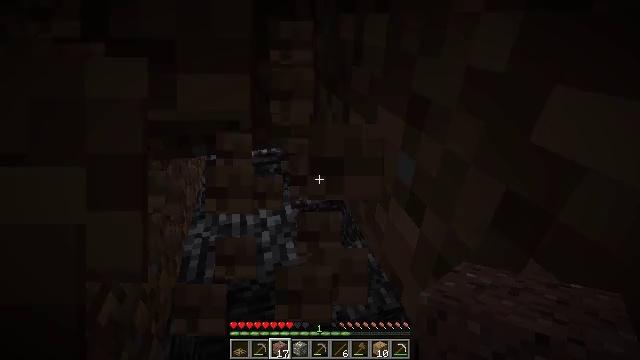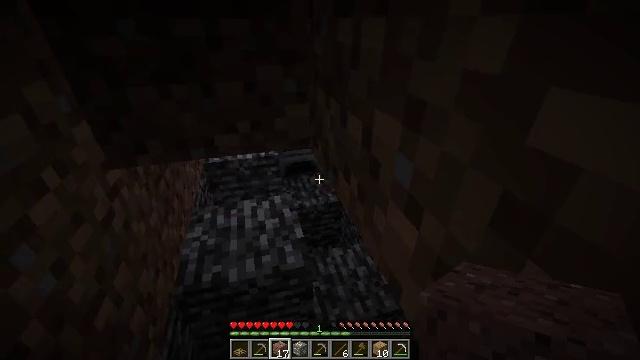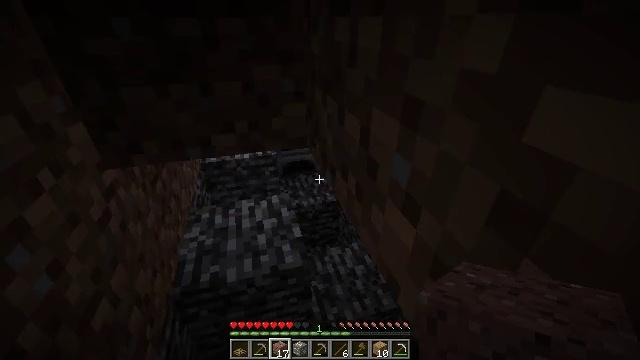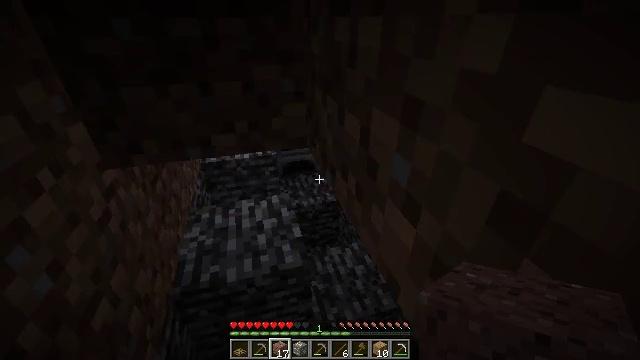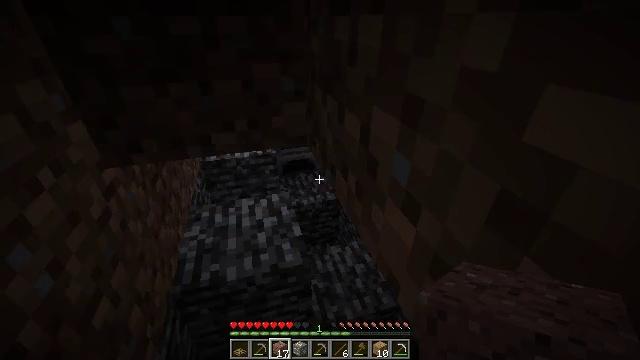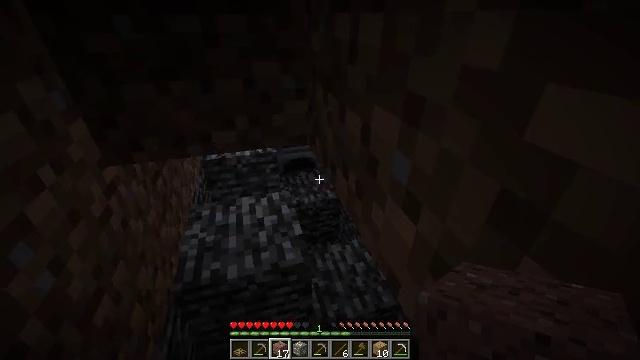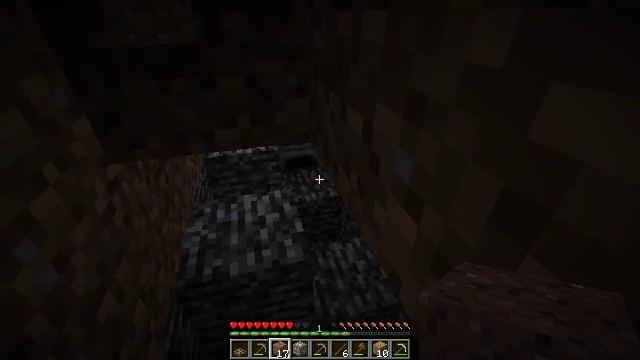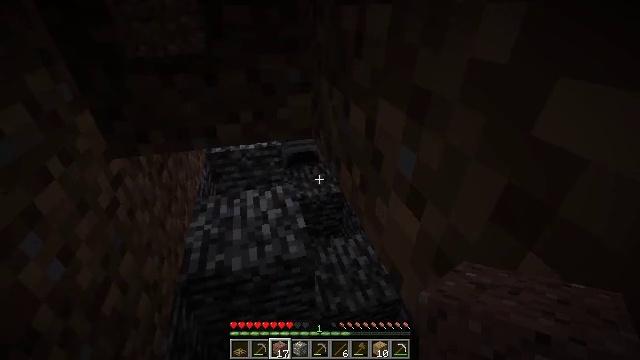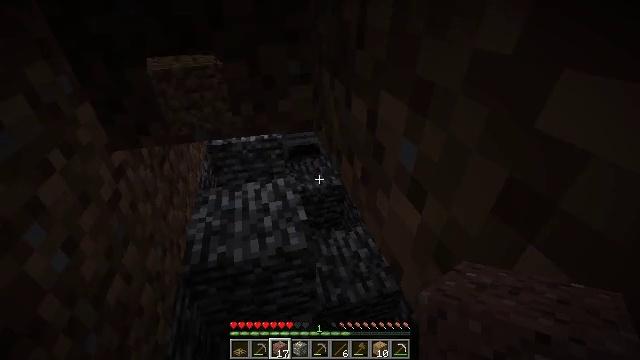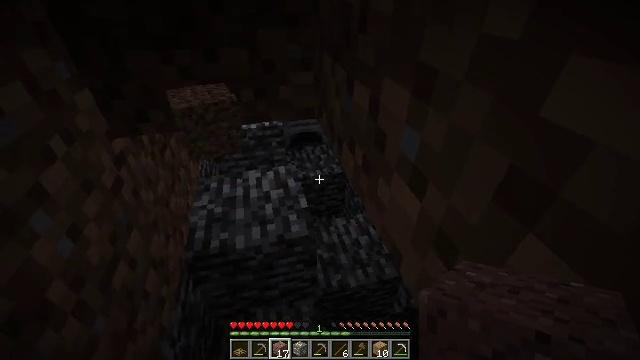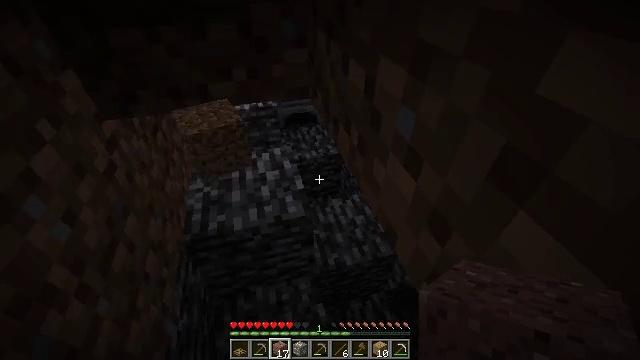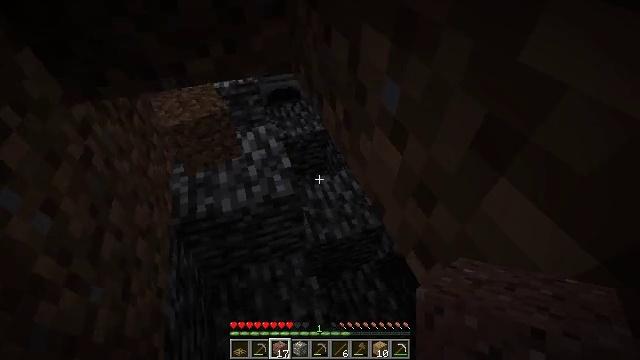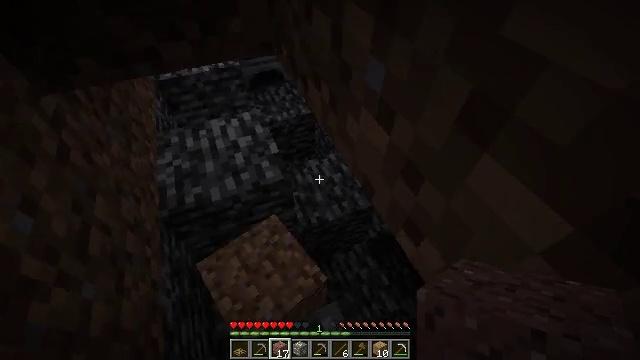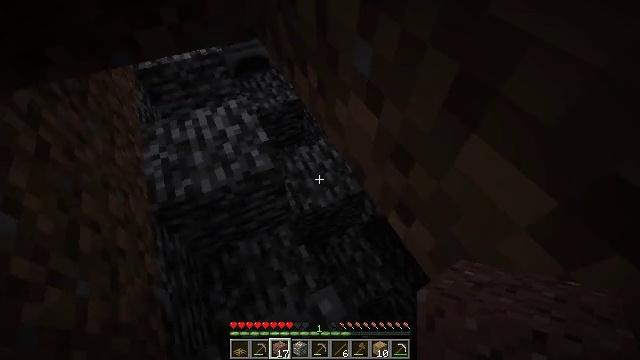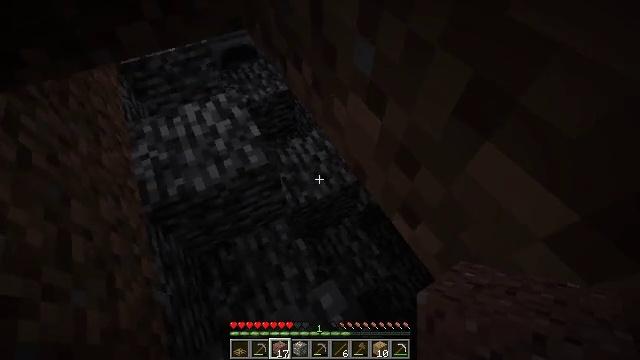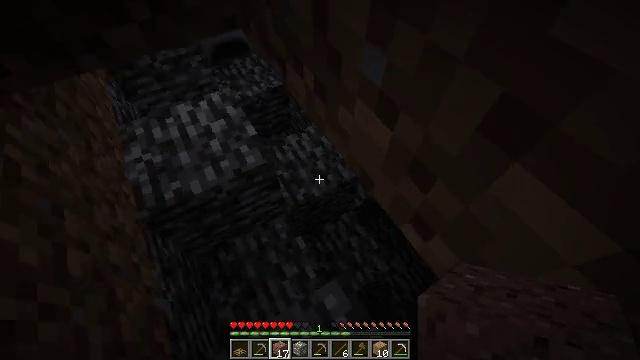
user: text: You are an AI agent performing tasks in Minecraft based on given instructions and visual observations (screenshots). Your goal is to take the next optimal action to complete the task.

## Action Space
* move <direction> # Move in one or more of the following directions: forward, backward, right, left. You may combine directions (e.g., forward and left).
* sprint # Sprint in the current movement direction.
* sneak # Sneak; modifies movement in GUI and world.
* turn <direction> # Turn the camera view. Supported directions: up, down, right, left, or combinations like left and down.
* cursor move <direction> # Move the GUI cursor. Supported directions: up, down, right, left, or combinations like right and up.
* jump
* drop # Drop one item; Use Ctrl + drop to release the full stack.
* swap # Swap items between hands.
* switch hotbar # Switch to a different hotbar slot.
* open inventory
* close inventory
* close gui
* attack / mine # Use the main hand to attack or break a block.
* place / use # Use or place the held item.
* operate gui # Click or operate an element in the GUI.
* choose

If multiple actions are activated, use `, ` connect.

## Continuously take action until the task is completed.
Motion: motion action
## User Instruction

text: Get the oak trapdoor back into your inventory.
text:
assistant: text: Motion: no_op
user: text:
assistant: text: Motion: no_op
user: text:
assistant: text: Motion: no_op
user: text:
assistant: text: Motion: no_op
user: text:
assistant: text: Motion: no_op
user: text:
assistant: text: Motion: no_op
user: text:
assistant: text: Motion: no_op
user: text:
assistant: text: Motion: turn down
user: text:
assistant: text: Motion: turn down
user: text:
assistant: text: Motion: turn right and down
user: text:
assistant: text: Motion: turn right and down
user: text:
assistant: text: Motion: turn right and down
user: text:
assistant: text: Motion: turn right and down
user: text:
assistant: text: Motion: move forward, turn right and down
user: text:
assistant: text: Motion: move forward, turn right and down
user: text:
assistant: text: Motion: move forward, turn right and down
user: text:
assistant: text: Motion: move forward and move left, turn right and down
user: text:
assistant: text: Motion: move left, turn right and down
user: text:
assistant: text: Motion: move left, turn right and down
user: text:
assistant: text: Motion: turn right and down
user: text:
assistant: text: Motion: turn right and down
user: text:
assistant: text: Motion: turn right
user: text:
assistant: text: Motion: turn right and up
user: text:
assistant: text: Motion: turn right and up
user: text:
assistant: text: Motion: turn right and up
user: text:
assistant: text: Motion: turn right and up
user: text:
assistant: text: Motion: turn right and up
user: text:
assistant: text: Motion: turn right and up
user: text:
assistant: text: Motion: turn right and up
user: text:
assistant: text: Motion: turn right and up